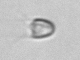
Label: Pyramimonas